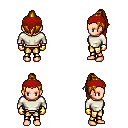
a pixel art fantasy rpg character, female body template, human, light skin, white long-sleeve shirt, gold greaves, blonde long topknot hairstyle, red bandana, gold gloves, four views (front, back, left, right), 2x2 character sprite sheet, small pixel art, hard edges, no anti-aliasing